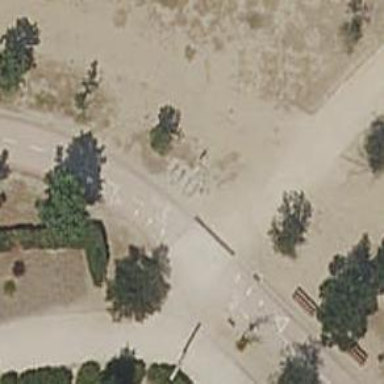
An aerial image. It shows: Bicycle parking area with stands available.